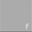
Piece: xx